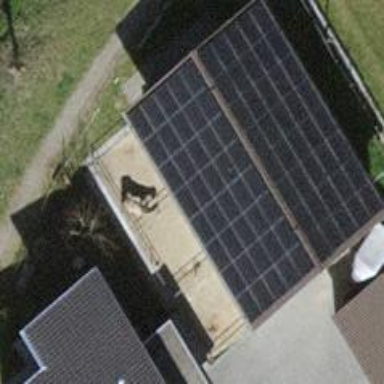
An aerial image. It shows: Solar power generator utilizing photovoltaic technology with solar photovoltaic panels.